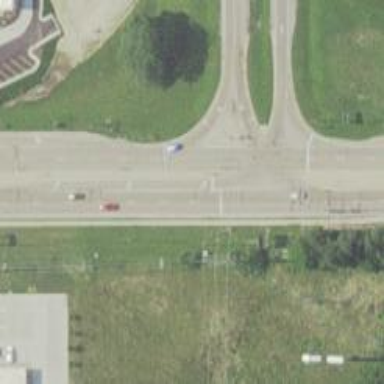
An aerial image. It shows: Road marking with turn dashes.